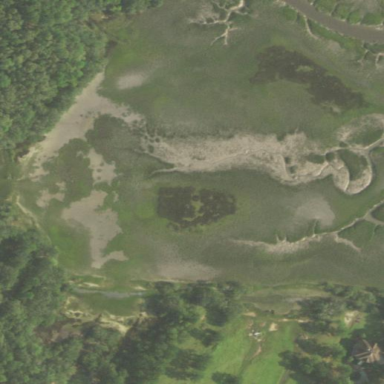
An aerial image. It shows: Wetland area.